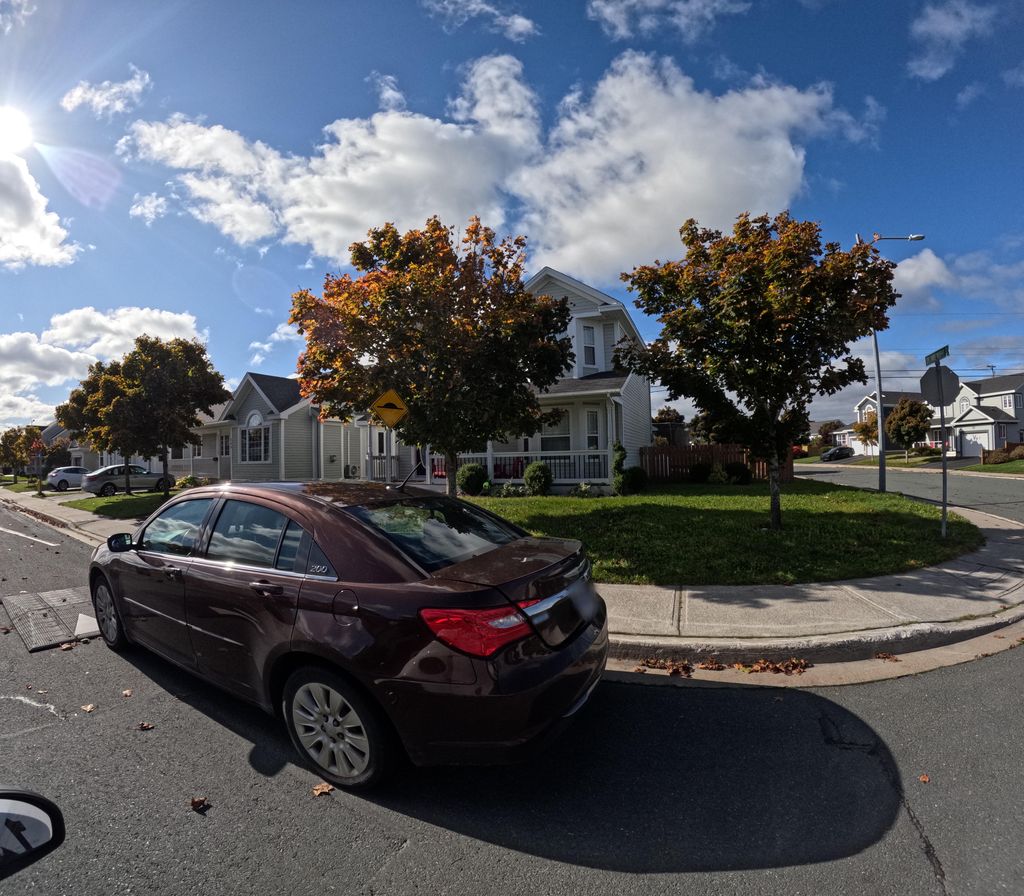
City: st_johns